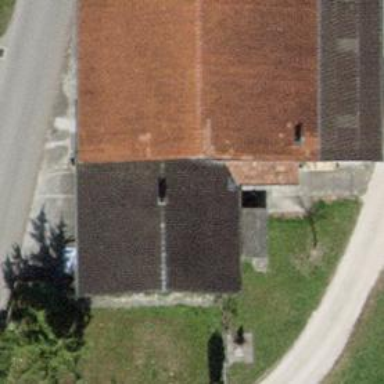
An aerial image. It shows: Part of building.